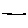
Label: line